Question: I am making a custom popover background by subclassing UIPopoverBackgroundView. I want to make popover without rounded corners. I can successfully create background without rounded corners (red in picture), but it seems that UIPopoverController adds some rounded corner mask to the content of the popover (green in picture). Here is the picture of the corner of my popover:

Any ideas how I can overcome it?
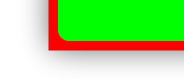
Answer: I found an easy solution, in the popover content controller (what you pass to 'initWithContentViewController') add:
'''
- (void)viewWillAppear:(BOOL)animated
{
[super viewWillAppear:animated];
self.view.superview.layer.cornerRadius = 0;
}
'''